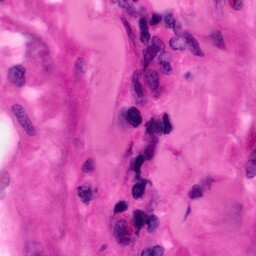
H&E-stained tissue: Pancreatic